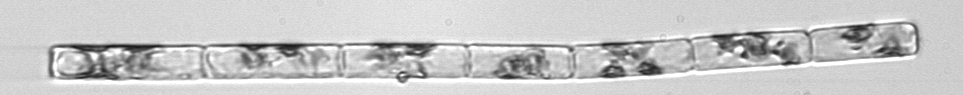
Label: Guinardia_delicatula